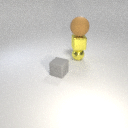
large brown rubber sphere above small yellow metal sphere